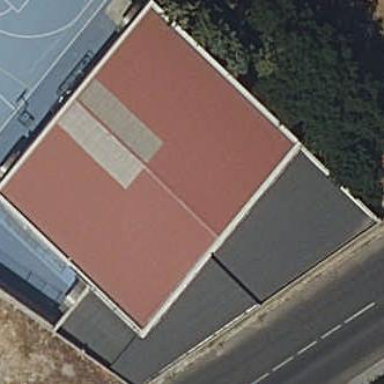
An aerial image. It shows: School building.